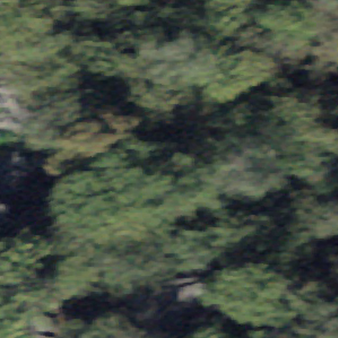
Label: bouldering_area